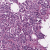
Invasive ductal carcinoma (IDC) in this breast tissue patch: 1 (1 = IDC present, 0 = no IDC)